Brain MRI, t2w sequence, axial 2D slice.
Patient: age 43, sex F, weight 95 kg, height 1.95 m
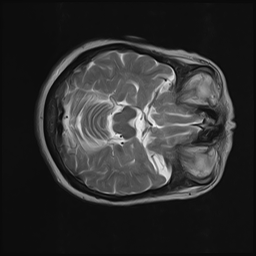